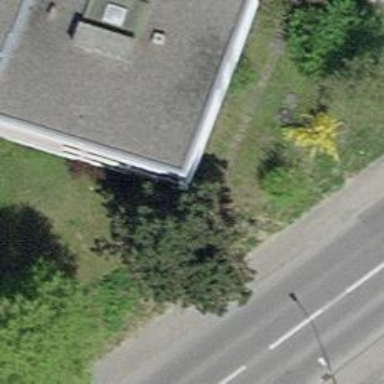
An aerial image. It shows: Residential building with flat roof.